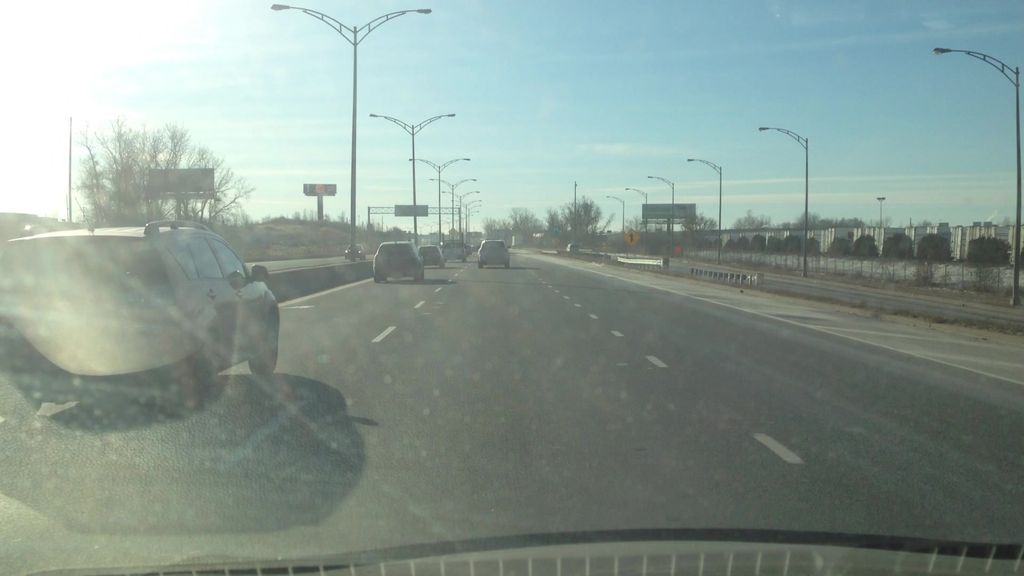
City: montreal